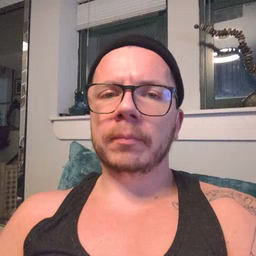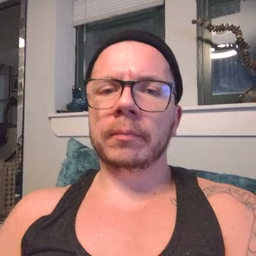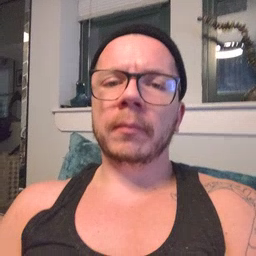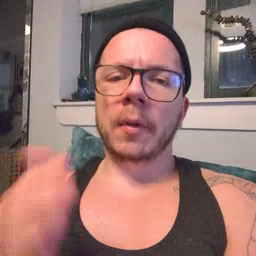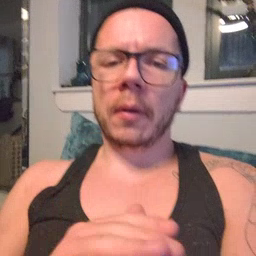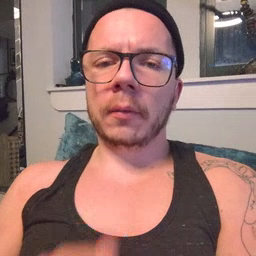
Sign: on